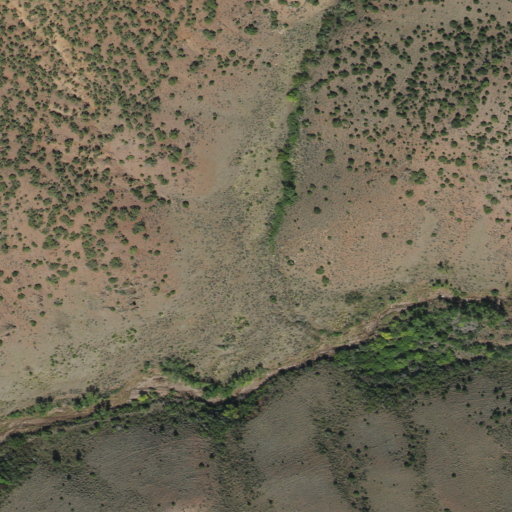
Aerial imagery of valley in Utah named Bender Draw containing shrub, evergreen forest, and woody wetlands